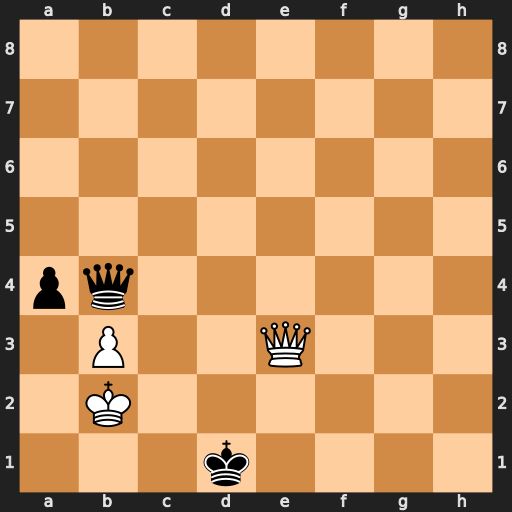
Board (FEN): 8/8/8/8/pq6/1P2Q3/1K6/3k4
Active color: w
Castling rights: -
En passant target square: -
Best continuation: Qc1+ Ke2 Qc4+ Qxc4 bxc4